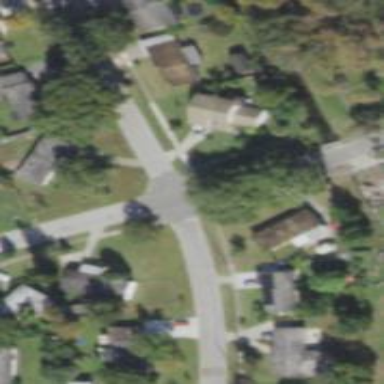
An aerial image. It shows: Residential road with asphalt surface and sidewalk on the left side.